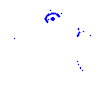
Particle: kaon